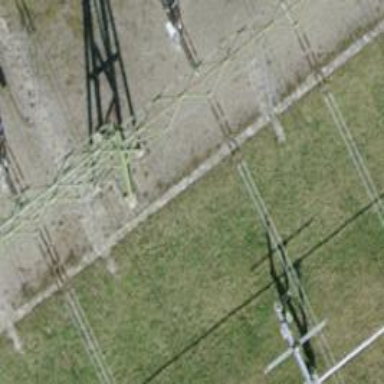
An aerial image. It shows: Bay for power lines.